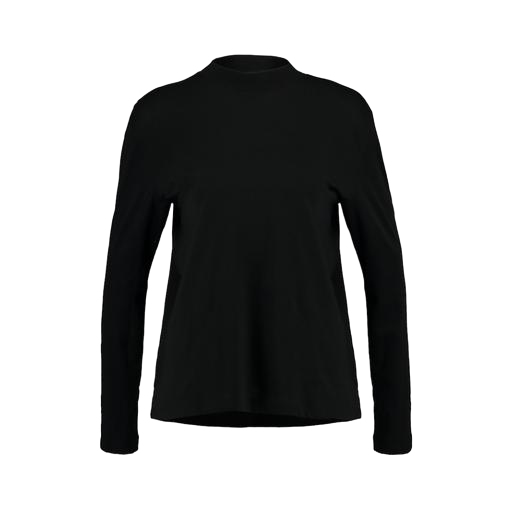
black women's long sleeve t-shirt, vero moda black high neck blouse, black t-shirt basique jersey, white background